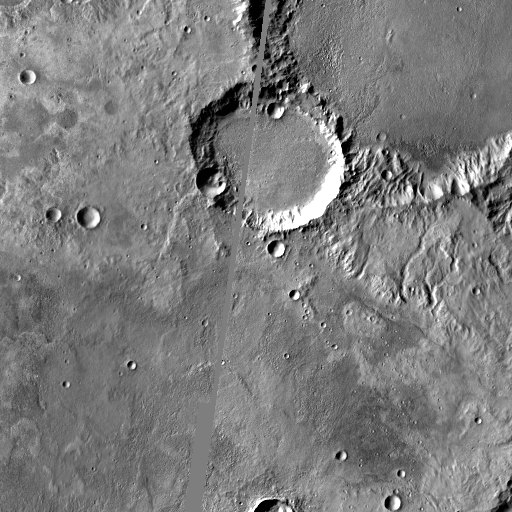
Crater classes present: Background, Other